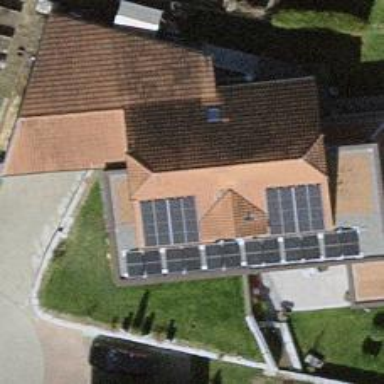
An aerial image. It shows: Solar power generator using photovoltaic panels.